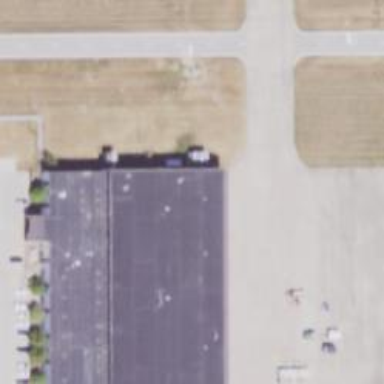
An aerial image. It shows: Hangar building located at airport.